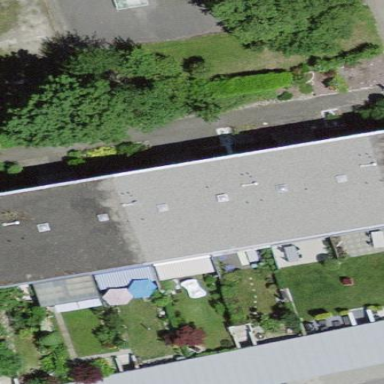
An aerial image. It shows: Terrace building with flat roof.